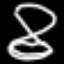
Label: hourglass